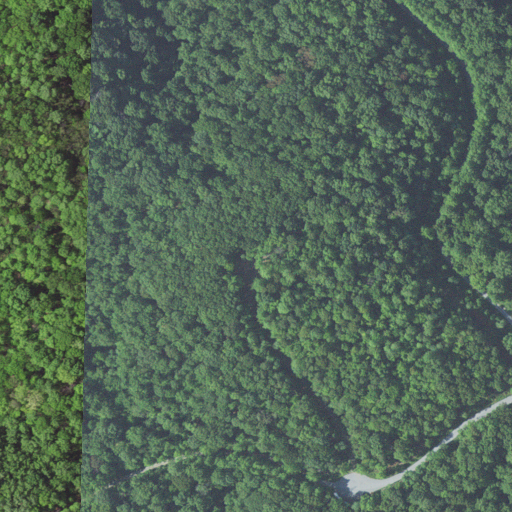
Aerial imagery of mountain in Virginia named Locke Mountain containing deciduous forest, open development, low intensity development, and grassland